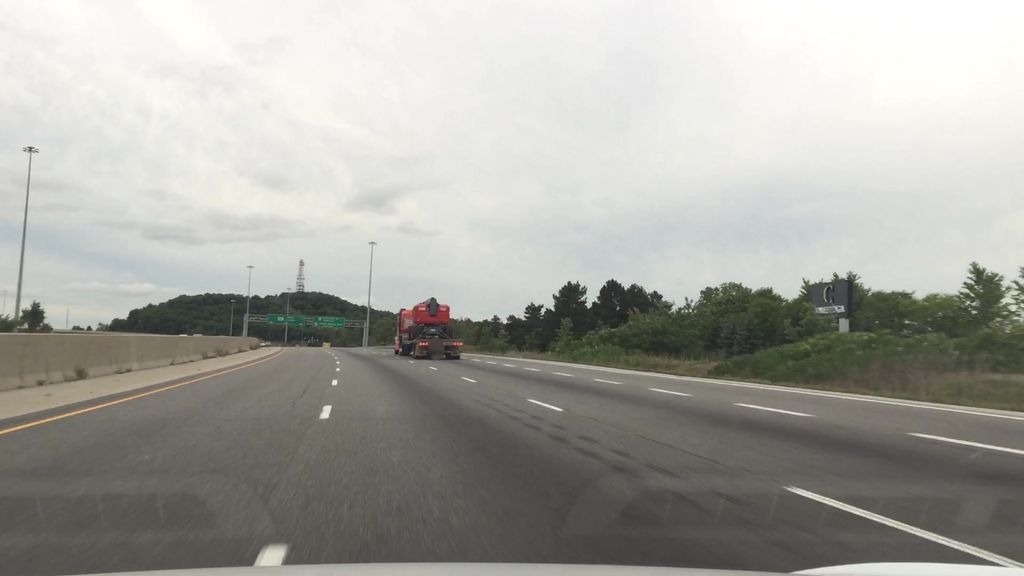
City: kitchener-waterloo